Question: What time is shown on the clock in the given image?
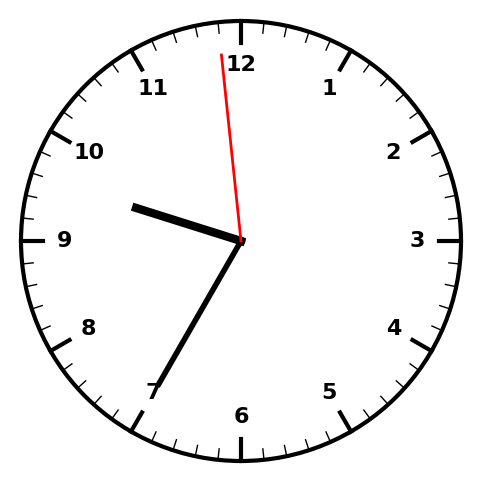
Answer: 09:34:59